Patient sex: M
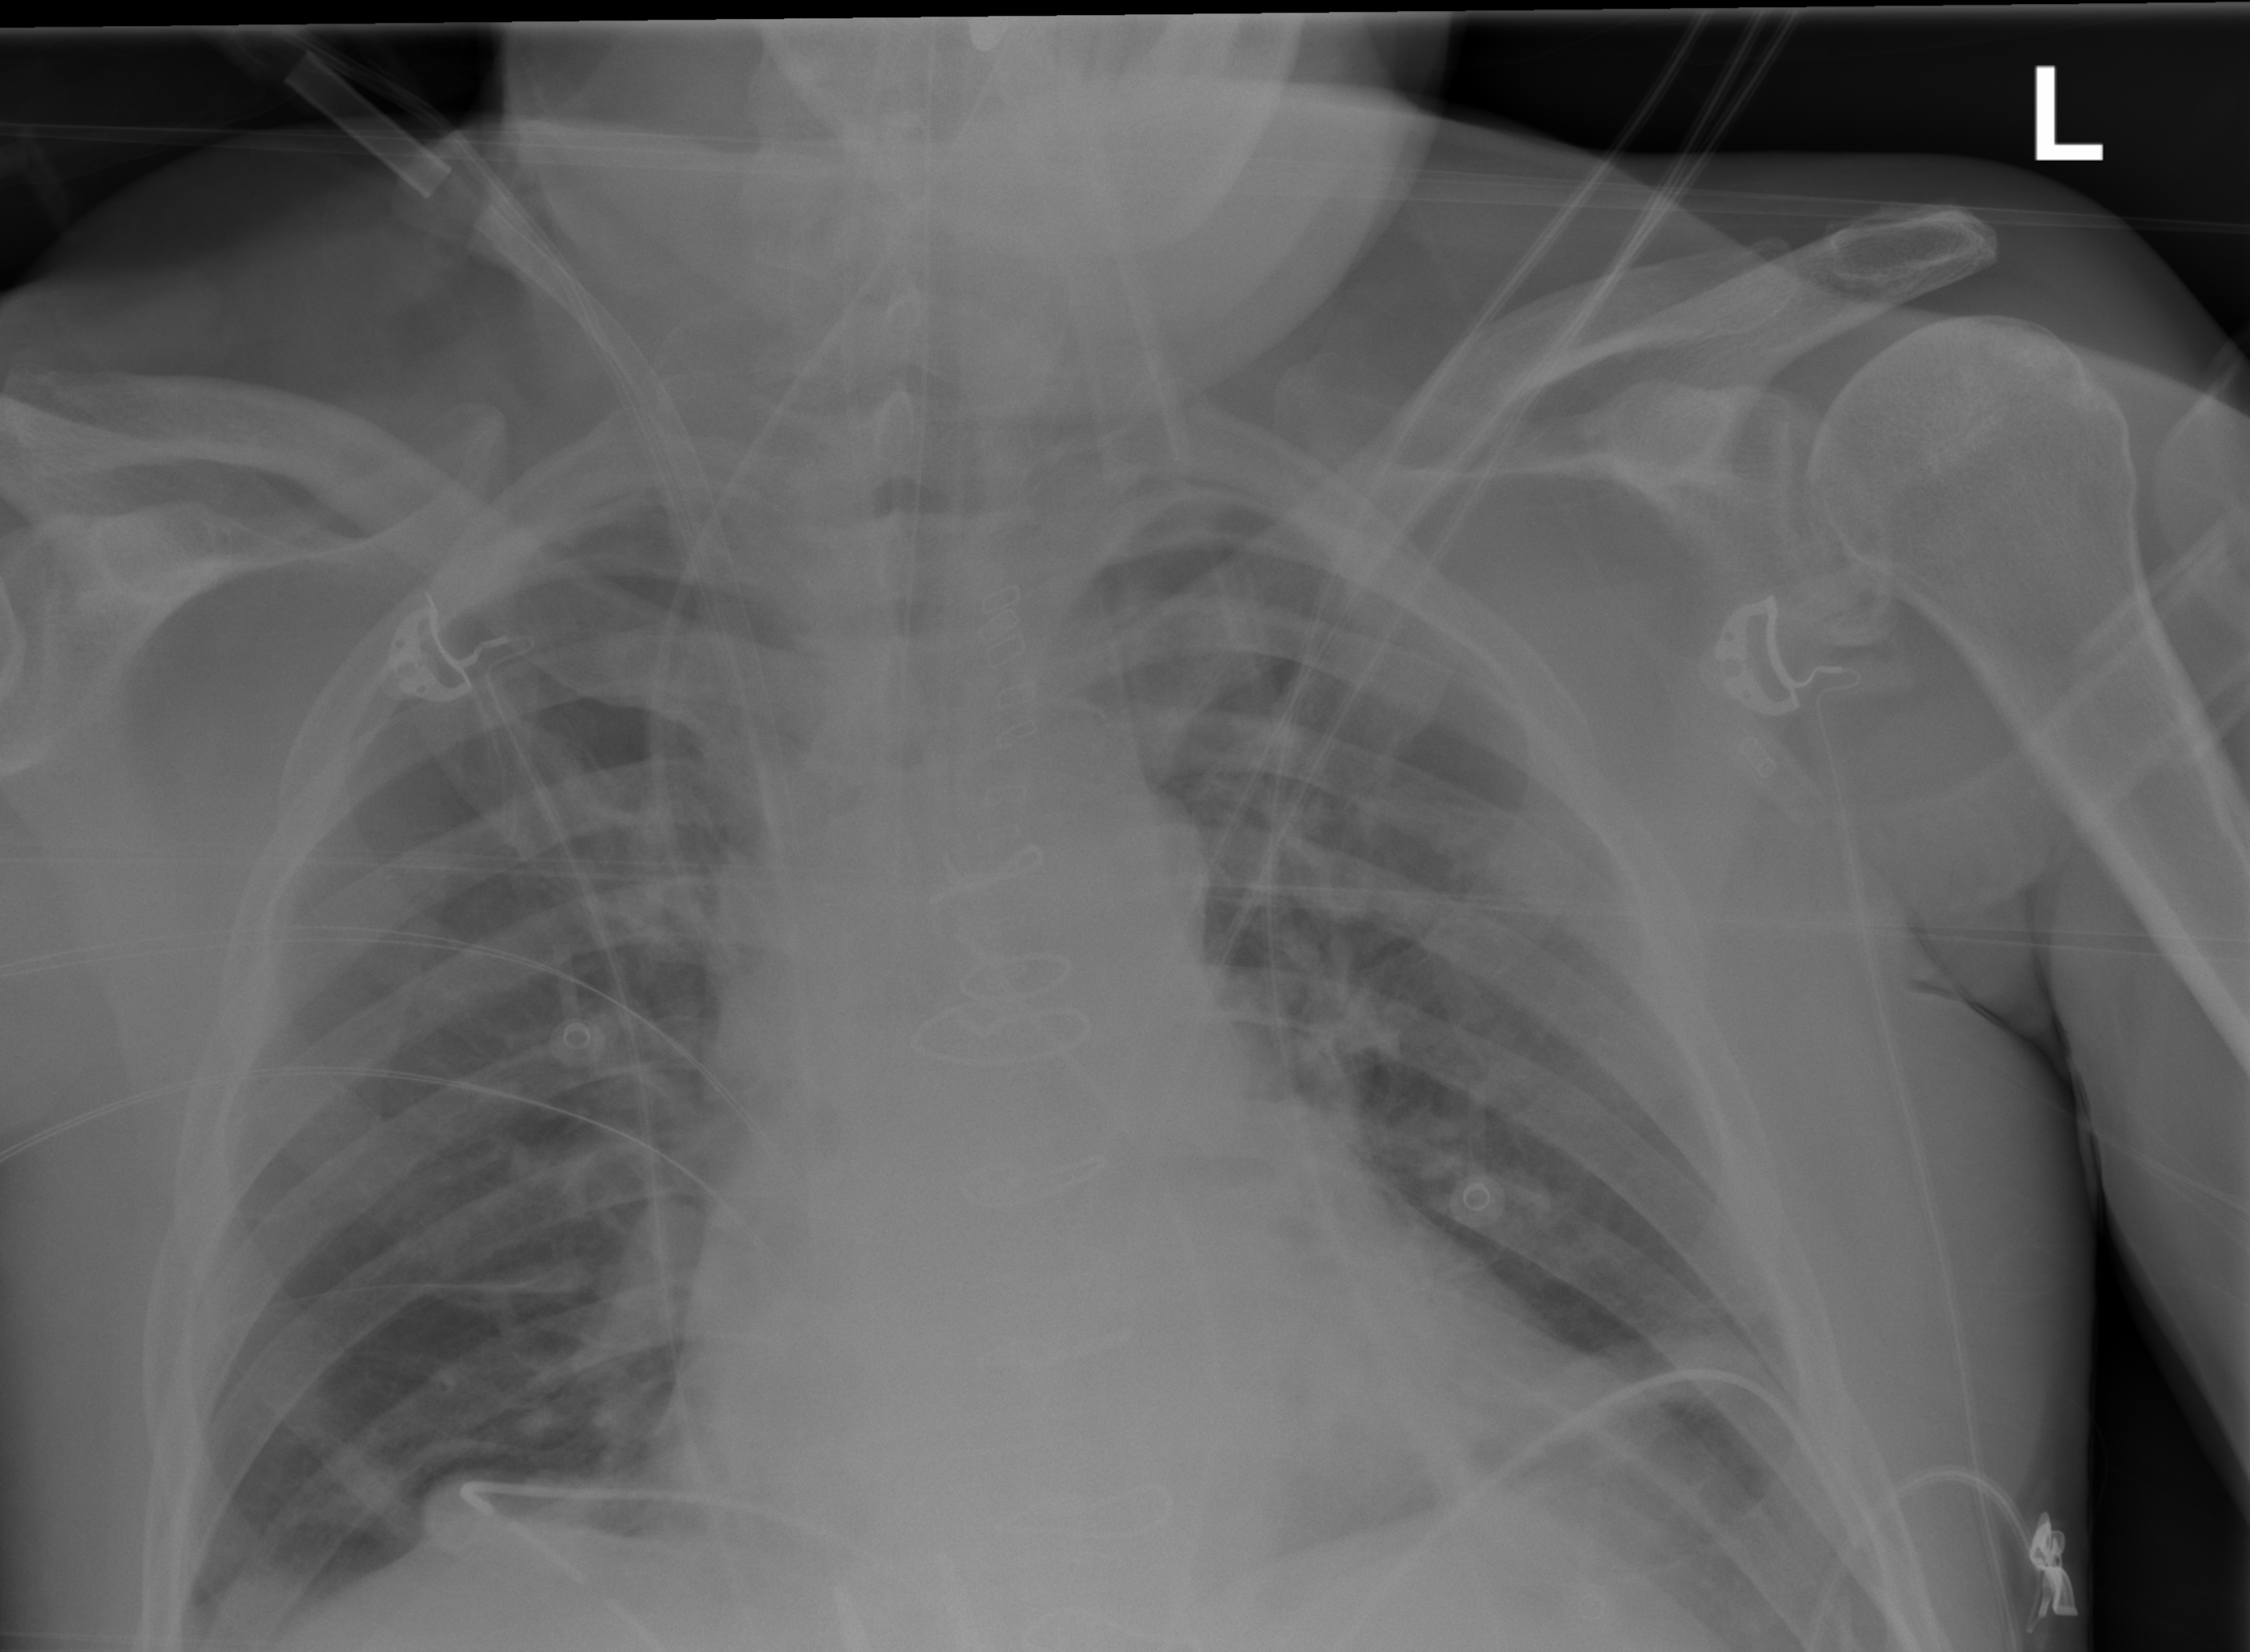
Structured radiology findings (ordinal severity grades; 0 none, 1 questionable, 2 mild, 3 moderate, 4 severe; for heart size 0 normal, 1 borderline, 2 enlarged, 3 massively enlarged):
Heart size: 0
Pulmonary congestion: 2
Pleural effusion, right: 0
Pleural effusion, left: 0
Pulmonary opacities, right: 2
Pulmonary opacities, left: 2
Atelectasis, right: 2
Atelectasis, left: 2